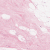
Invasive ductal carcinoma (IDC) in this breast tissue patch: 0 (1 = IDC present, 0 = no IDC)